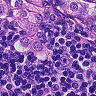
Metastatic tissue present: yes